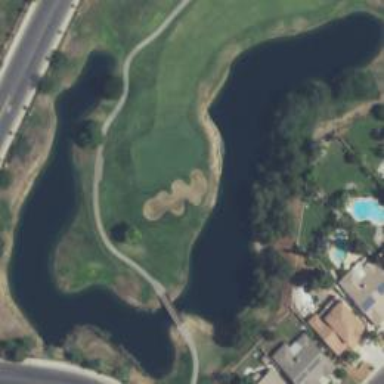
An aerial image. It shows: Water hazard on golf course. The hazard is natural water feature.